Question:
Well I tried to put borders so I can have a button but when I do that the text moves?
How do I center the text in the y axis direction so it's inline like inline with other nav elements. You can see what I mean in the picture above.
'''
#freebook{
width: auto;
height: 45px;
box-shadow: rgba(0,0,0,0.25) 0 2px 5px;
text-align: center;
margin-bottom: 10px;
padding-top: -10px;
font-size: 18px;
font-weight: normal;
color: #fff;
cursor: pointer;
font-family: nunito;
border-radius: 6px;
color: #3e8ef7 !important;
background-color: #dfebef;
border: #3e8ef7 2px solid;
}
'''
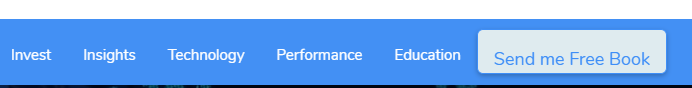
Answer: edit the css as below, the trick is remove the padding and add the line-height
'''
#freebook{
width: auto;
height: 45px;
line-height:1;
box-shadow: rgba(0,0,0,0.25) 0 2px 5px;
text-align: center;
font-size: 18px;
font-weight: normal;
color: #fff;
cursor: pointer;
font-family: nunito;
border-radius: 6px;
color: #3e8ef7 !important;
background-color: #dfebef;
border: #3e8ef7 2px solid;
}
'''
'''
<button id="freebook" >some text</button>
'''